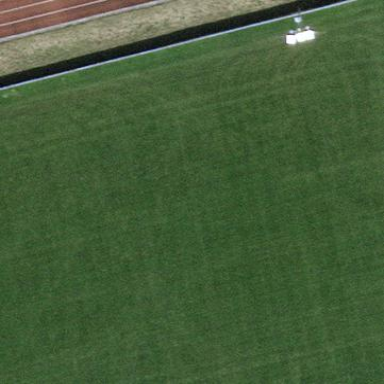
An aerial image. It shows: Soccer pitch for outdoor sports and leisure activities.